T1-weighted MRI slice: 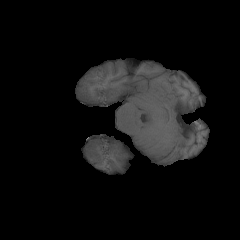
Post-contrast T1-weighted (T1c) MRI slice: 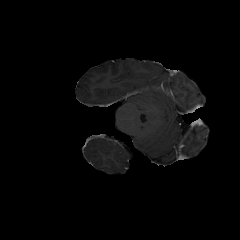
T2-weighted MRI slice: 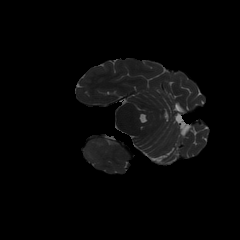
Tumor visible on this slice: yes